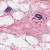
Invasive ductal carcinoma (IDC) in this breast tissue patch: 0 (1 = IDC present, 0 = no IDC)